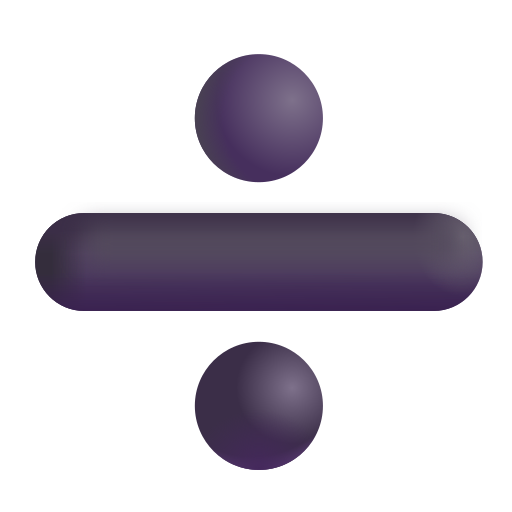
divide color